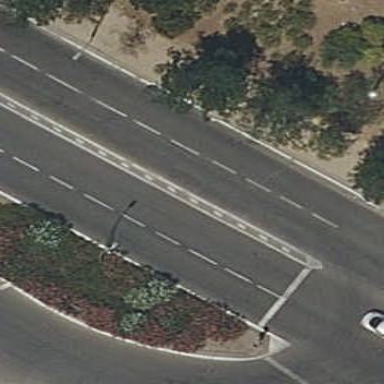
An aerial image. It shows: Kerb barrier.